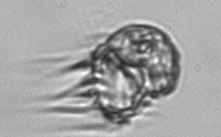
Label: Leegaardiella_ovalis